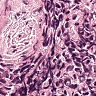
Metastatic tissue present: no